Aerial crown-view tile of a tropical tree (Barro Colorado Island, Panama), acquired 20250512:
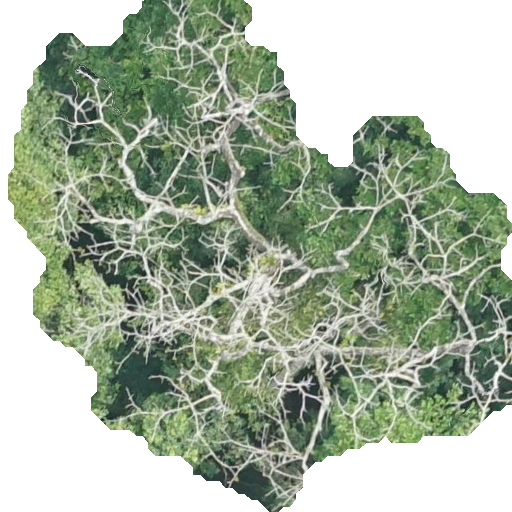
Species: Pseudobombax septenatum
GBIF accepted scientific name: Pseudobombax septenatum
Crown area: 254.483 m²